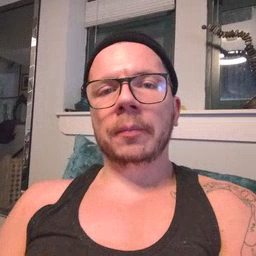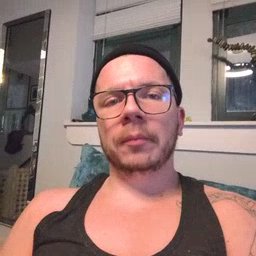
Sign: quiet